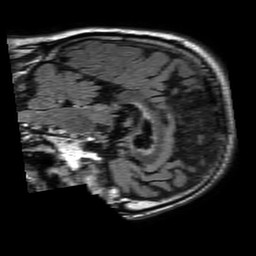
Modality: FLAIR
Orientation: sagittal
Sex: male
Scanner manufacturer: philips
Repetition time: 11 s
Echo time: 0.125 s